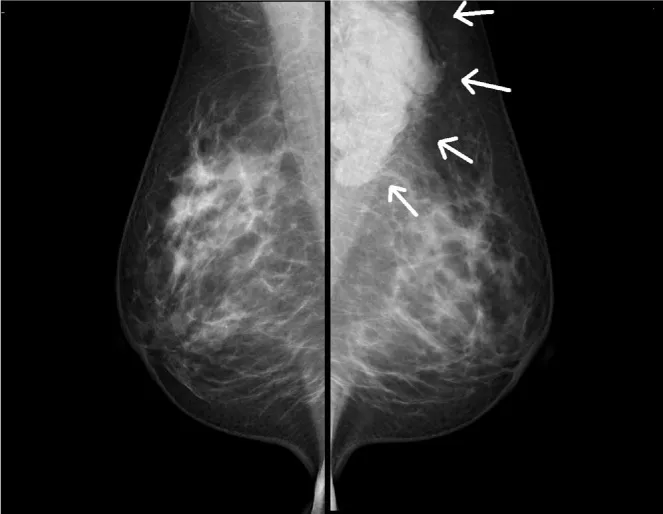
Mediolateral oblique mammogram. . A lobulated circumscribed high-density mass of the left axilla (arrows).
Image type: radiology (x_ray)